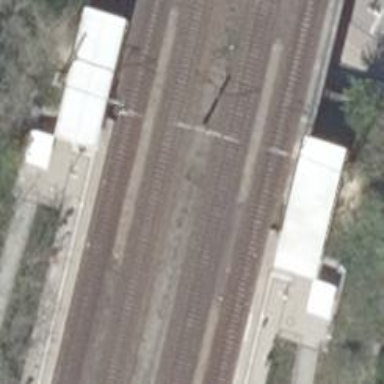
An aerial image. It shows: Milestone along the railway with catenary mast.